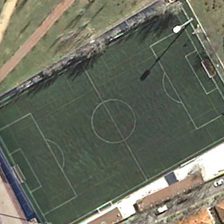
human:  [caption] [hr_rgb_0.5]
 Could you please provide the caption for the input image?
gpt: several buildings and a road are in two sides of a football field .

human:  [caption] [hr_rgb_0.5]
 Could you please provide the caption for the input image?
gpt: several buildings and a road are in two sides of a football field .

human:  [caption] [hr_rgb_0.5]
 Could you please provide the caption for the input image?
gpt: several buildings and a road are in two sides of a football field .

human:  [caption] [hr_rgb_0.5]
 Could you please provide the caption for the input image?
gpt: several buildings and a road are in two sides of a football field .

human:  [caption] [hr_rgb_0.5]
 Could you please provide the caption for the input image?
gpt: several buildings and a road are in two sides of a football field .